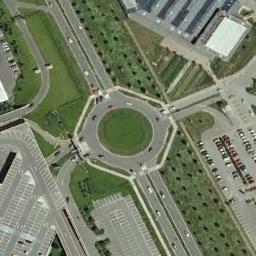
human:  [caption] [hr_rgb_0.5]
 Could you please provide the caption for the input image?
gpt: The roundabout is next to grass and parking lot .

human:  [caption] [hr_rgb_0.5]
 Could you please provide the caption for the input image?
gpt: The roundabout with four exits and entrances is in the lawn and some parking lots are next to the roundabout .

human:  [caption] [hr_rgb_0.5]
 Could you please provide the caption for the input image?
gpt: There are many cars in the parking lot near the roundabout .

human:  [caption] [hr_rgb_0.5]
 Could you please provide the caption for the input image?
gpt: There are several vehicles on the road at the roundabout of four roads  There are many buildings and some trees and a large lawn around the roundabout  Many cars are parked in the open space beside the roundabout .

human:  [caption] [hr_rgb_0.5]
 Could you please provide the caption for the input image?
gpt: There are some green lawns and a parking lot near the roundabout .